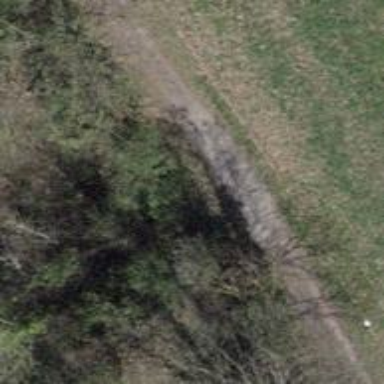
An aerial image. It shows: Brown bench.